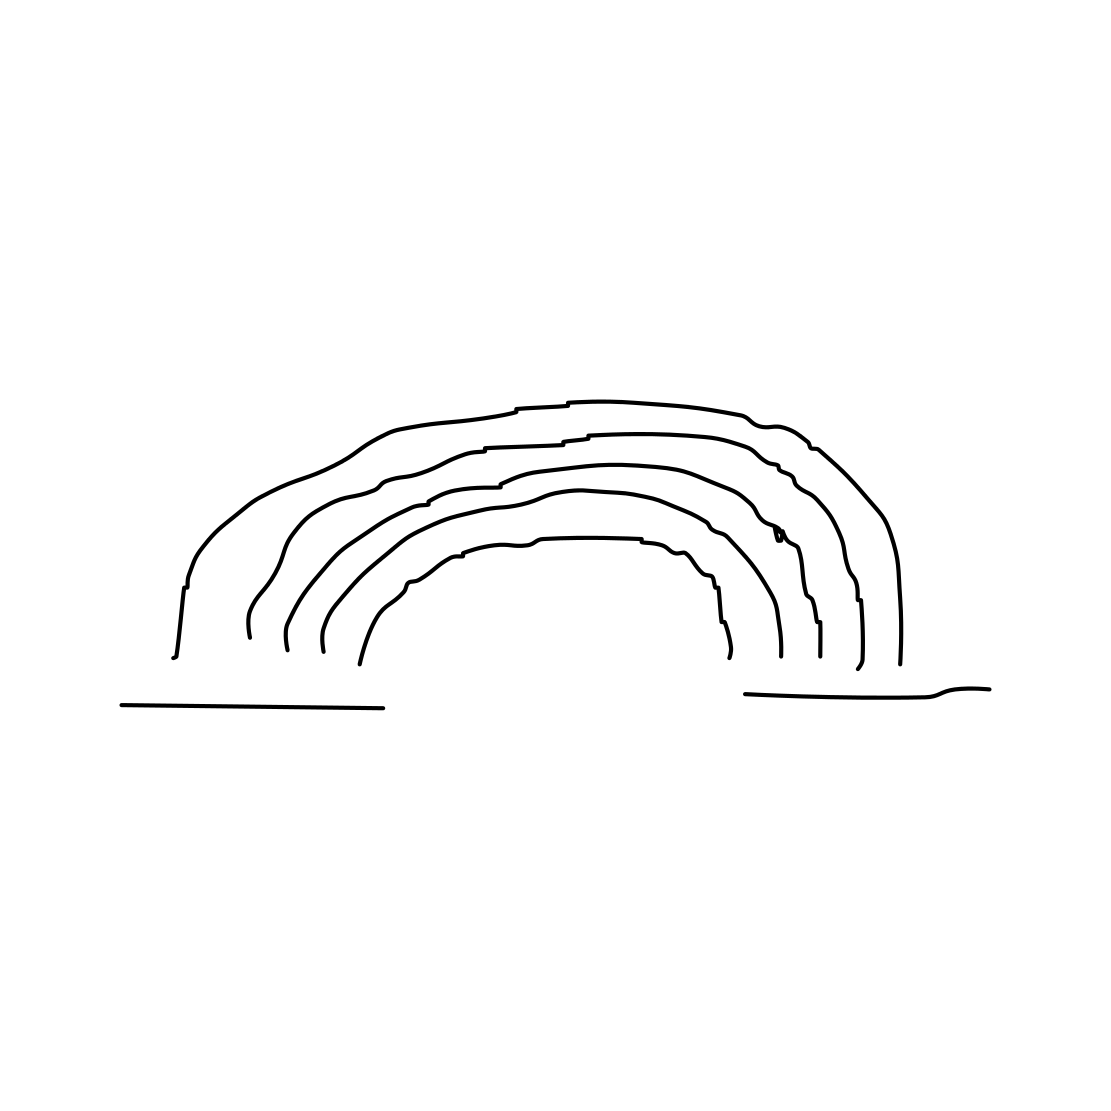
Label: rainbow